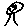
Label: tree